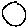
Label: circle